Interaction volume radius: 10 \u00c5
Interaction volume height: 45 \u00c5
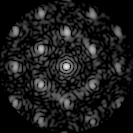
Disorder parameter: 0.3569